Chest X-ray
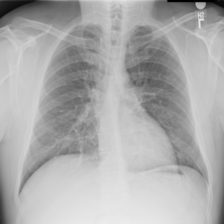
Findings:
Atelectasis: negative
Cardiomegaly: negative
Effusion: negative
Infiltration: negative
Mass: negative
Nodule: negative
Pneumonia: negative
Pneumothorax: negative
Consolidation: negative
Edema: negative
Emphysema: negative
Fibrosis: negative
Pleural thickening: negative
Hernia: negative